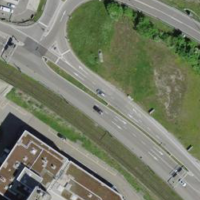
EUNIS habitat code: 57
Species observed at this site:
Carpinus betulus